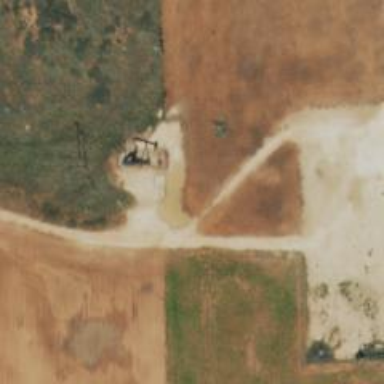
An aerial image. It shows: Petroleum well.